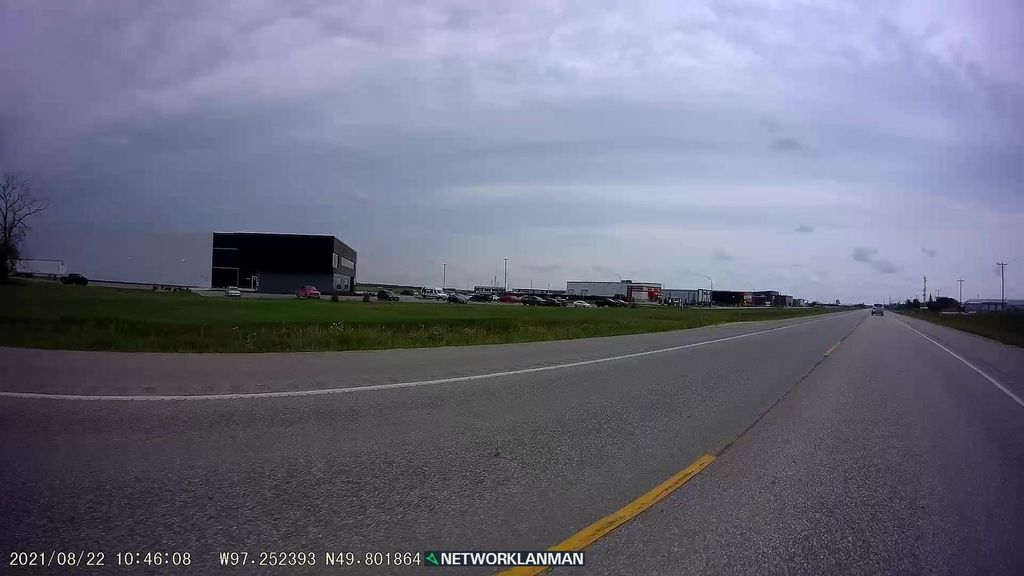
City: winnipeg